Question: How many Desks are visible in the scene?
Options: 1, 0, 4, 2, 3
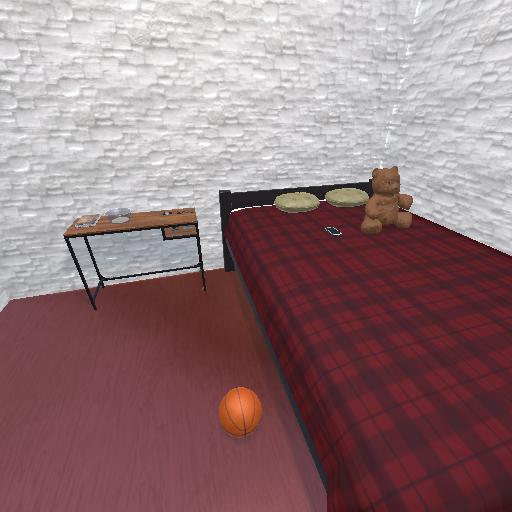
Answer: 1